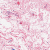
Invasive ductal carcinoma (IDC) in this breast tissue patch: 0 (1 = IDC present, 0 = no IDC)